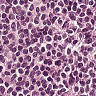
Metastatic tissue present: no